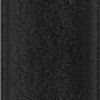
Label: dusty